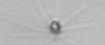
Label: Calciopappus